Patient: sex M, age 35
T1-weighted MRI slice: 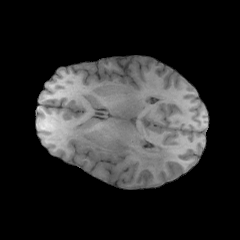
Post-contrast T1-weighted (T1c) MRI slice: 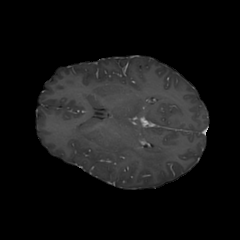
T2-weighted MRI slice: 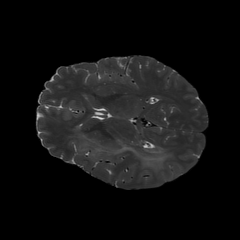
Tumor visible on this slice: yes
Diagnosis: Astrocytoma, IDH-wildtype
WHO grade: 2